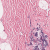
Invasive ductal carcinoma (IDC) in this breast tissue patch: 0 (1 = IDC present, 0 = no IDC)